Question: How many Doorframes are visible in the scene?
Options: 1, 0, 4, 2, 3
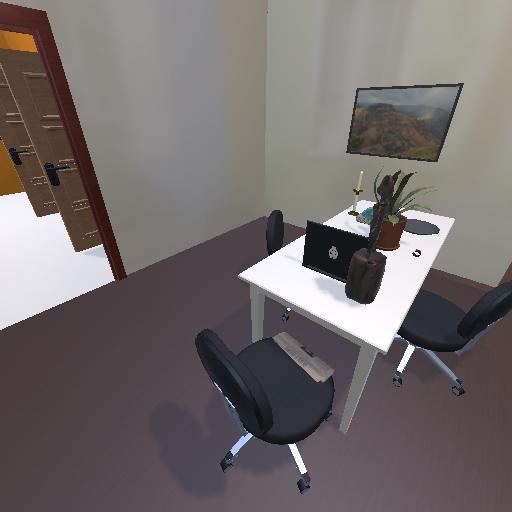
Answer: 1